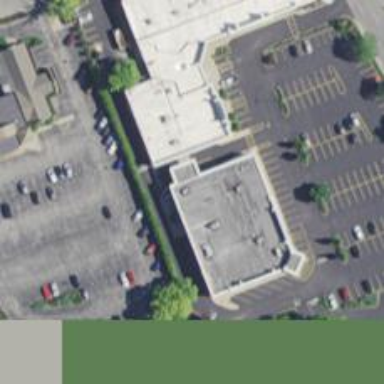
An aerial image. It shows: Pharmacy providing healthcare services.